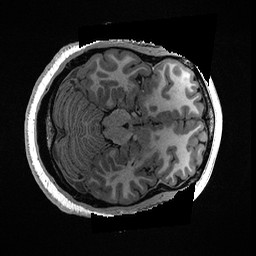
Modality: T1w
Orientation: axial
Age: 27
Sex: female
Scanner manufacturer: ge
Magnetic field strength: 3 T
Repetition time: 0.006952 s
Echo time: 0.00292 s